Question: In the 'dashboards.rb' file generated by <URL> 0.3.4, I added three sections consisting on wide tables with several columns. However ActiveAdmin displays each section next to the other, creating an unnecessary horizontal scrollbar.
How can I change this to a vertical layout?
'''
ActiveAdmin::Dashboards.build do
section "Inactive users" do
table do
...
end
end
section "Deleted posts" do
table do
...
end
end
section "Latest comments" do
table do
...
end
end
end
'''

I already tried using a div as the container for each table with no luck.
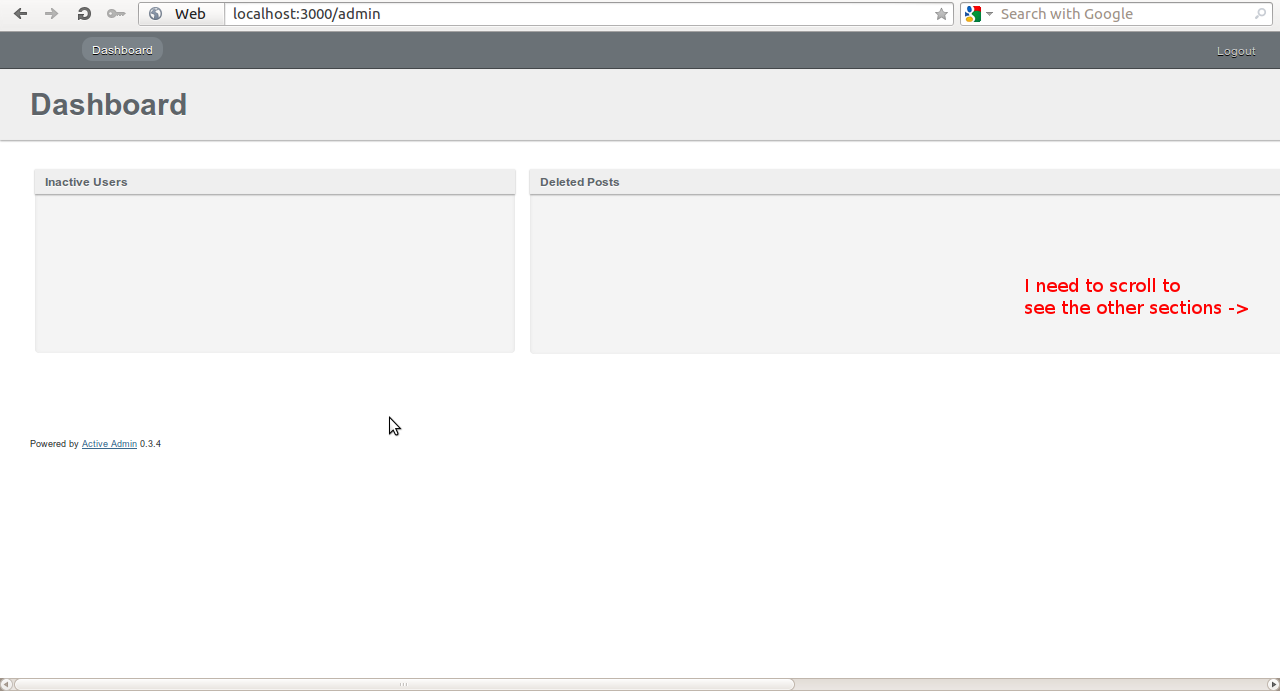
Answer: I finally fixed this with some CSS, in a new stylesheet:
'''
table.dashboard > tbody > tr > td {
display:block;
}
'''
Then, in , I added:
'''
config.register_stylesheet 'active_admin_ex.css'
'''
And this fixed the display problem.